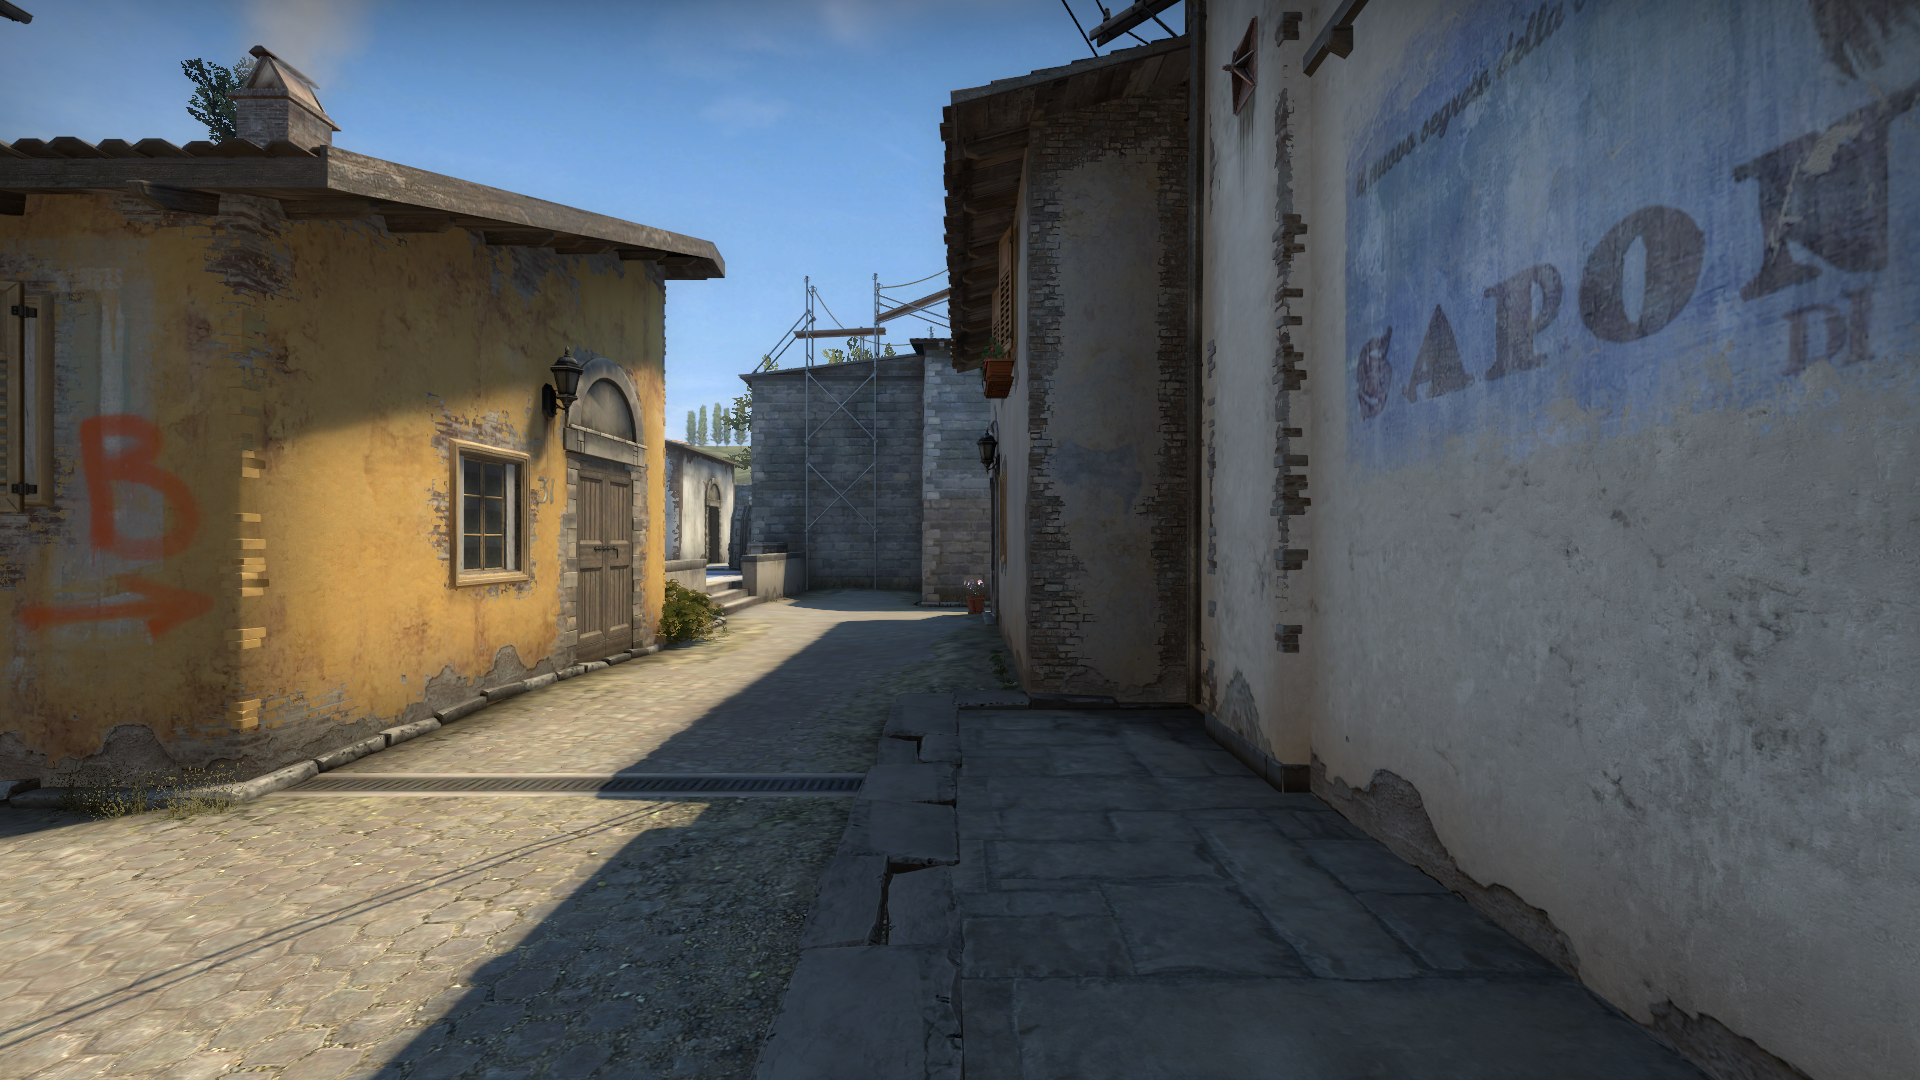
Map: de_inferno